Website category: movie
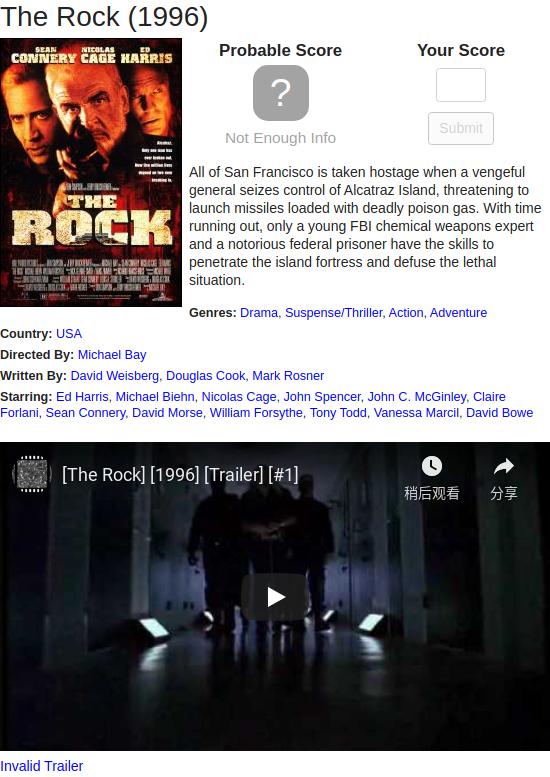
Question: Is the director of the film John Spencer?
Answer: no

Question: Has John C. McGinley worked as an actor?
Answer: yes

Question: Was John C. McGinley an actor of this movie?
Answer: yes

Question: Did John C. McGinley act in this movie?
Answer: yes

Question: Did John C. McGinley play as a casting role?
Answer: yes

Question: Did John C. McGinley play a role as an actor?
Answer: yes

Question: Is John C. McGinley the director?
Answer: no

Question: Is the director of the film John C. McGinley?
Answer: no

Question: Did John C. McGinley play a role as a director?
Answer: no

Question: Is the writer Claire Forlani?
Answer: no

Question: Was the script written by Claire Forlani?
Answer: no

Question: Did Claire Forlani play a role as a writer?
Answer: no

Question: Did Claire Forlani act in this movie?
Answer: yes

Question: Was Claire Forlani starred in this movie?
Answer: yes

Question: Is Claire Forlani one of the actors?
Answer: yes

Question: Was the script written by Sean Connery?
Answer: no

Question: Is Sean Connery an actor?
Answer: yes

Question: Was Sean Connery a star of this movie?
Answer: yes

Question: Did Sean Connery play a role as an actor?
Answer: yes

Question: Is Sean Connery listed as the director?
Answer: no

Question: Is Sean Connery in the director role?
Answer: no

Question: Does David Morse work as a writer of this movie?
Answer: no

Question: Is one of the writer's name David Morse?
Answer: no

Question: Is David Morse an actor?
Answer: yes

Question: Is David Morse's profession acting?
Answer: yes

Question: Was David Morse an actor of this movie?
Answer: yes

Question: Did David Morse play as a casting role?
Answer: yes

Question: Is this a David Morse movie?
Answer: no

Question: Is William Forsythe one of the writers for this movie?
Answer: no

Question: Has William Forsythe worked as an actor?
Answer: yes

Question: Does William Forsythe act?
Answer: yes

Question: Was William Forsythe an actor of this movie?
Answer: yes

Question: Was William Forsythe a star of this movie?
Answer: yes

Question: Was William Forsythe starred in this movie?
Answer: yes

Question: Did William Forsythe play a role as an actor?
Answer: yes

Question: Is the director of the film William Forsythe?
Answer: no

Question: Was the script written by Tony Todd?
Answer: no

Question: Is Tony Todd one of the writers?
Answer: no

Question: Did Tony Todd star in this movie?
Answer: yes

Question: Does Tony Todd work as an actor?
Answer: yes

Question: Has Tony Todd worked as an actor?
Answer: yes

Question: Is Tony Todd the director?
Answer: no

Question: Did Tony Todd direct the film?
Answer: no

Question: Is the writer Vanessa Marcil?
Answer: no

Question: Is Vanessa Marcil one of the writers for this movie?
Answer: no

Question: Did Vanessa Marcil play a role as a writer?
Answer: no

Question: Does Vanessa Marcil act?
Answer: yes

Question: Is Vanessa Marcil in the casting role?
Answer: yes

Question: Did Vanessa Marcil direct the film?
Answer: no

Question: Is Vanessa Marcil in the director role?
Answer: no

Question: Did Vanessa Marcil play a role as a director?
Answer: no

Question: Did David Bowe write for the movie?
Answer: no

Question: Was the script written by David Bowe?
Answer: no

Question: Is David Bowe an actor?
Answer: yes

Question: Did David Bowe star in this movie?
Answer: yes

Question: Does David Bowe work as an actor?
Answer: yes

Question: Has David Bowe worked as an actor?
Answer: yes

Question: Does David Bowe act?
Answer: yes

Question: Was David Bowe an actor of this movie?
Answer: yes

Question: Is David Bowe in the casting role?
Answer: yes

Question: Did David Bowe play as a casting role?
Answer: yes

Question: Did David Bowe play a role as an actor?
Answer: yes

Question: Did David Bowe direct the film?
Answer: no

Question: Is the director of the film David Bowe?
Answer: no